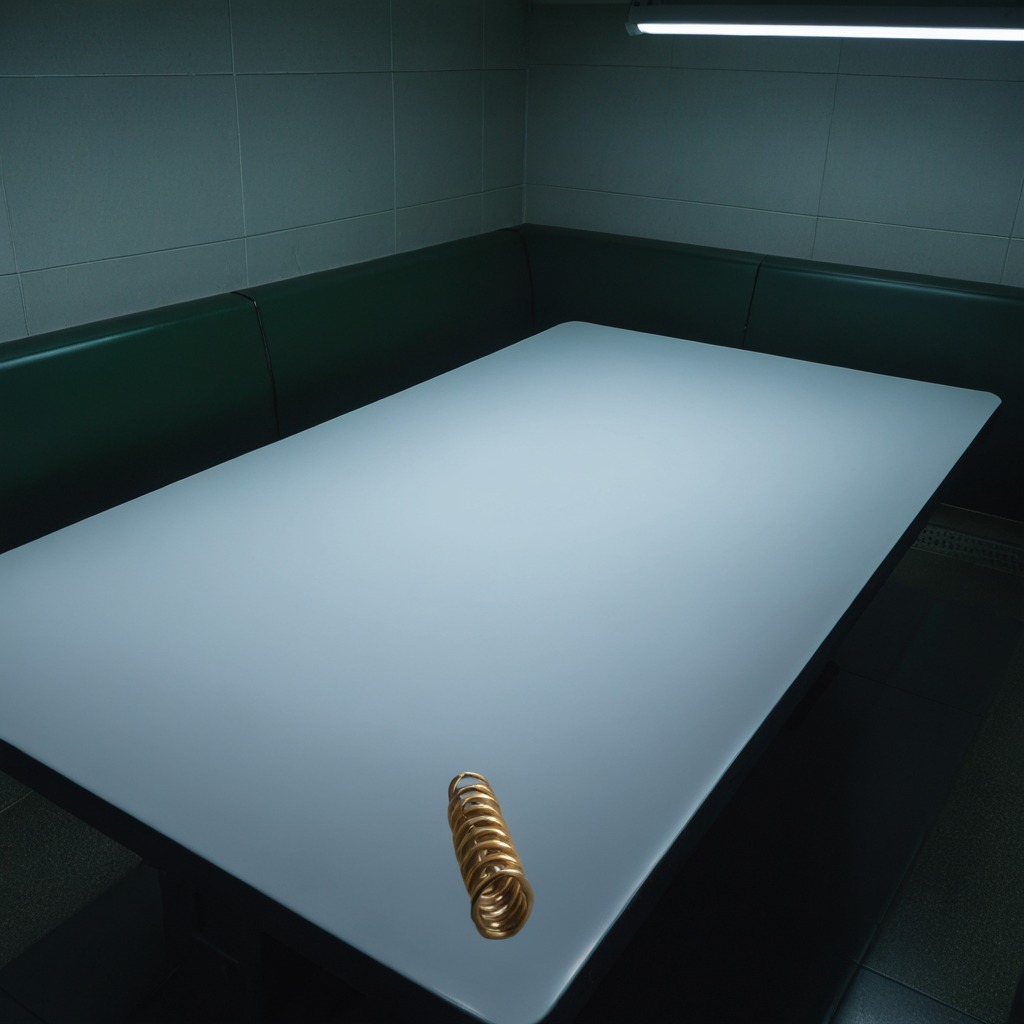
A coiled metal spring is lying on the table.